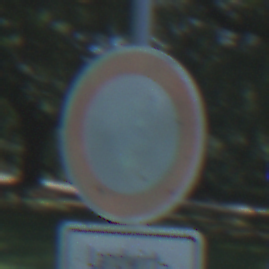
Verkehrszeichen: VerbotFahrzeugeAllerArt
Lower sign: BesondereFahrzeugeUndTransportgueter6
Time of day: Midday
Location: Outdoor (Nature)
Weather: Clear
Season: Summer
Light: Natural